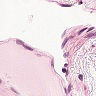
Metastatic tissue present: no